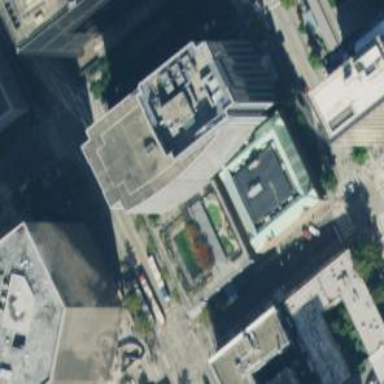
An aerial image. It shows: Part of building is shown in the image.